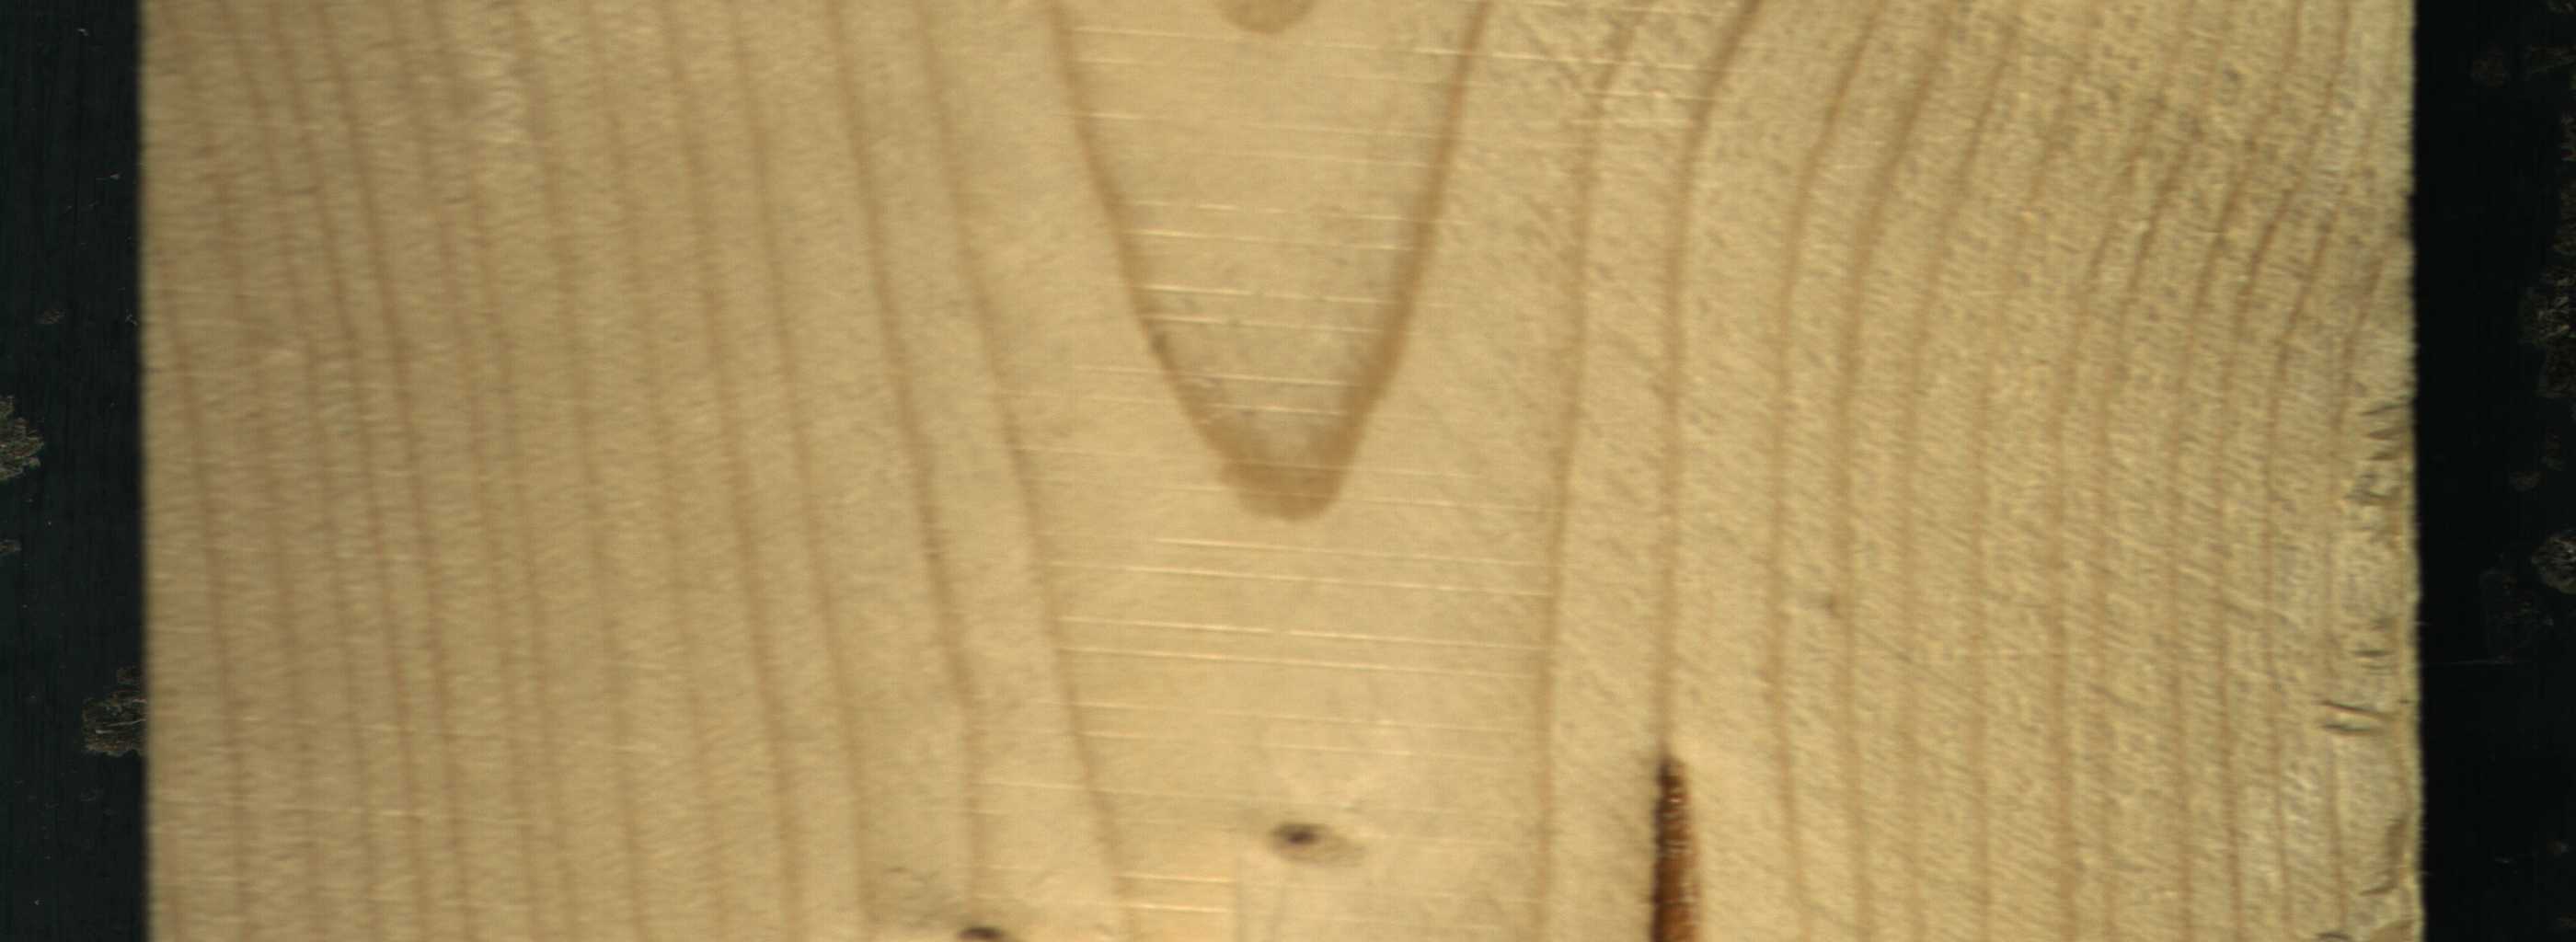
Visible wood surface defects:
resin
Live_Knot
Live_Knot